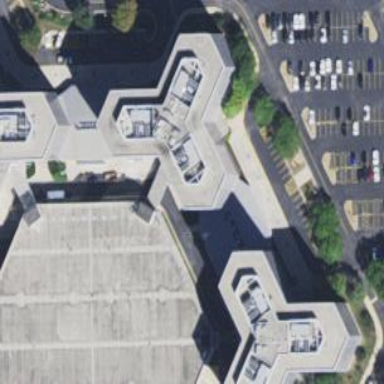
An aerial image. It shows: Part of building with grey roof and blue exterior.